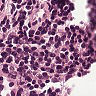
Metastatic tissue present: no